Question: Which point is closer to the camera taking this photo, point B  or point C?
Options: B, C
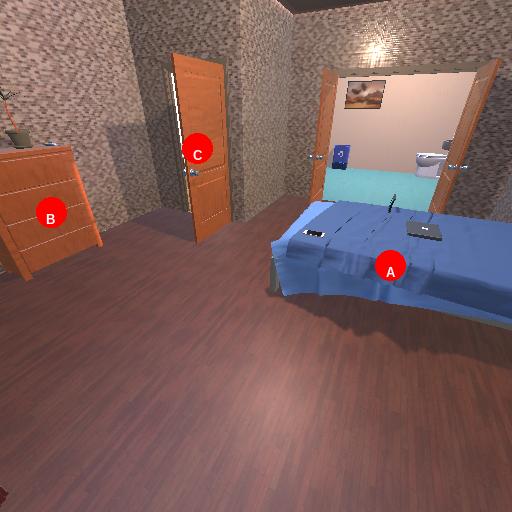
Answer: B